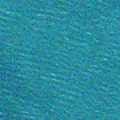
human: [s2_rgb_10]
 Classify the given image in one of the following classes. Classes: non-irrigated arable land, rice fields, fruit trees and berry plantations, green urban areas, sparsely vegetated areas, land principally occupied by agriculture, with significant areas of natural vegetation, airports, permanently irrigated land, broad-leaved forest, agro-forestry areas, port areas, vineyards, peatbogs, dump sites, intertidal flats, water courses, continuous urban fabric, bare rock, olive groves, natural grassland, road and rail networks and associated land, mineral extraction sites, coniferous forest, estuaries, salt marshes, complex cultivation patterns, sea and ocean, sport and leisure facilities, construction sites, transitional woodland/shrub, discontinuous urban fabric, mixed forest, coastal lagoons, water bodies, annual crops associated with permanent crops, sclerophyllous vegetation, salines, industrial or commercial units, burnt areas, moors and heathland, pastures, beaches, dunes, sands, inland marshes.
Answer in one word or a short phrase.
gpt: sea and ocean